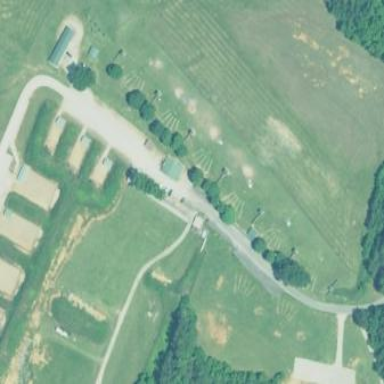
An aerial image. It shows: Shooting sport area.